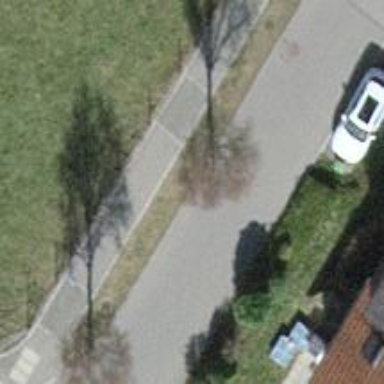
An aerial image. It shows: Urban area featuring tree as natural element.